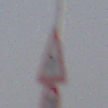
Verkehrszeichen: FlugbetriebLinks
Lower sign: Geschwindigkeit120
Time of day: MorningAfternoon
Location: Outdoor (Nature)
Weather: PartlyCloudy
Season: NotSpecified
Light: Natural